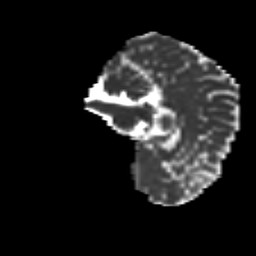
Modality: MD
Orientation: sagittal
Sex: male
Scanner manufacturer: siemens
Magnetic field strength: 3 T
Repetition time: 5 s
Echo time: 0.071 s